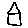
Label: house